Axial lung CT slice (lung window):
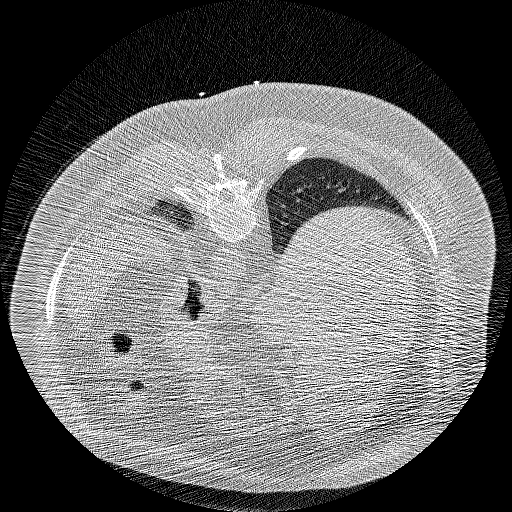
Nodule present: no